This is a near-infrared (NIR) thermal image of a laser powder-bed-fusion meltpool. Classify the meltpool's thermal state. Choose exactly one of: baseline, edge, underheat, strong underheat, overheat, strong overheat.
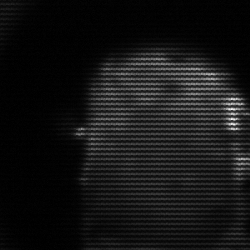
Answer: baseline